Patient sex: M
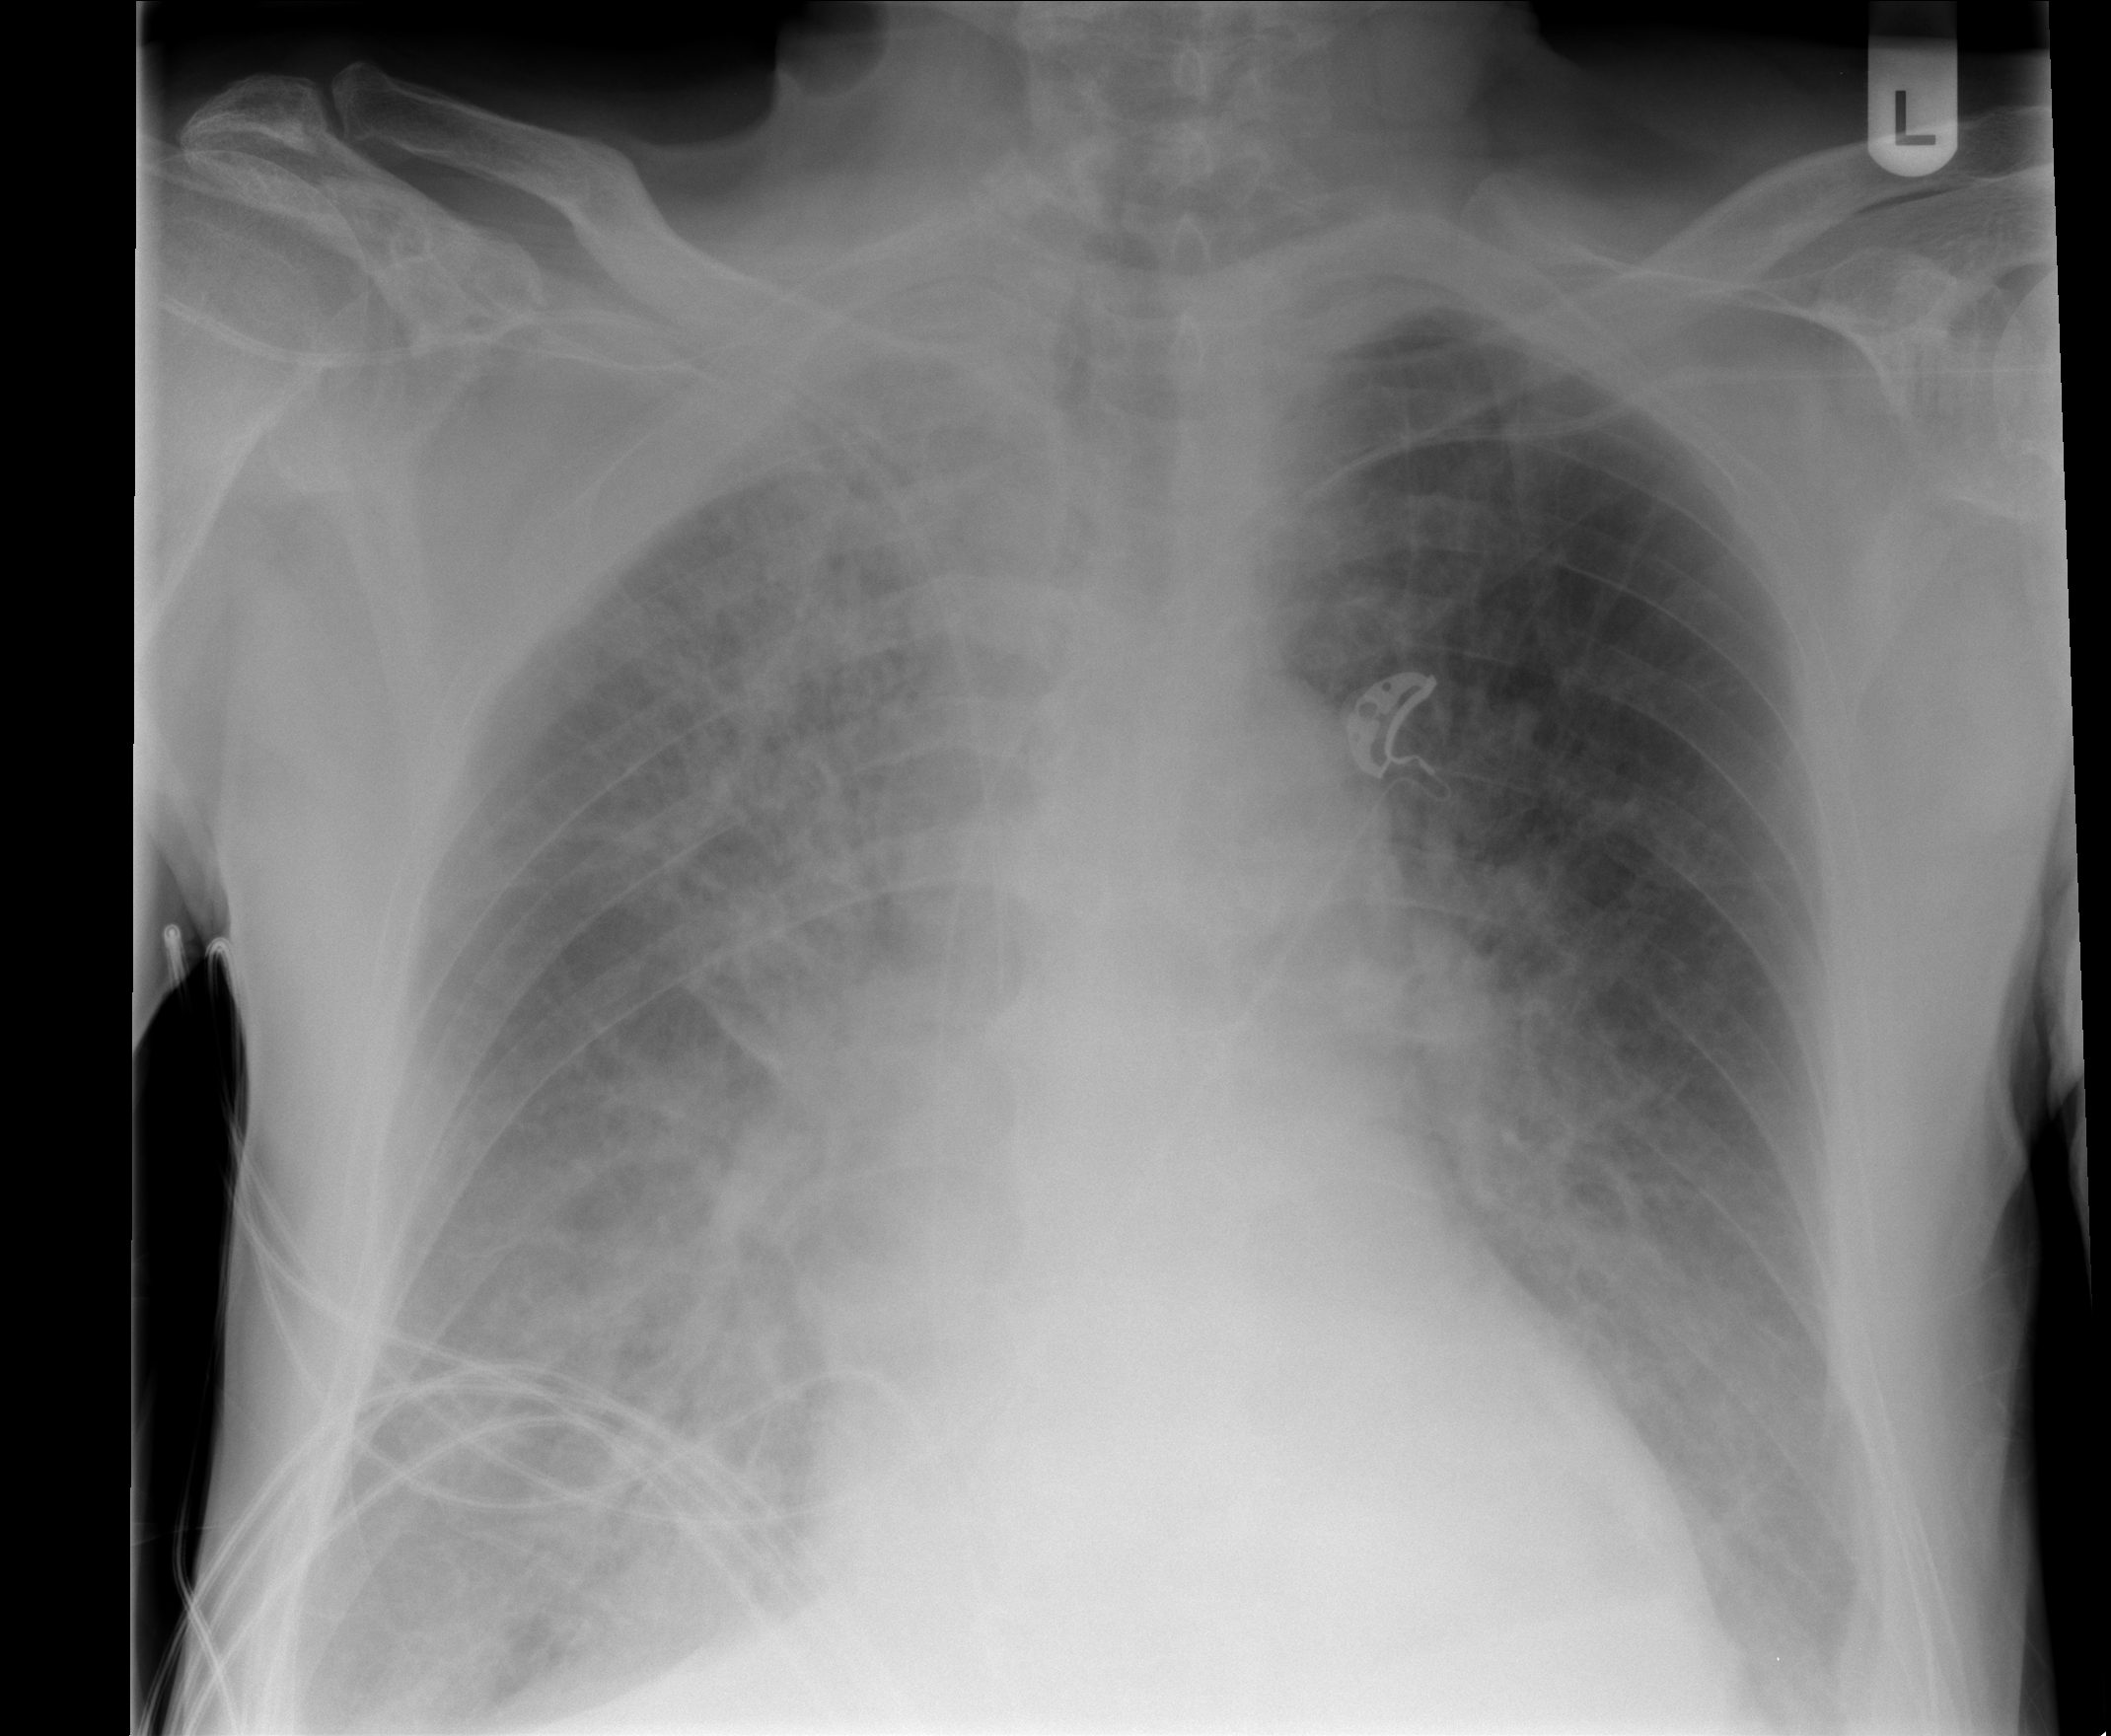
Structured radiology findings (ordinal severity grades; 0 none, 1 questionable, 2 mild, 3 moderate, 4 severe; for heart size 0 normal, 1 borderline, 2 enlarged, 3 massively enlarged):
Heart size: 1
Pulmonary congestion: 3
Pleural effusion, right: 2
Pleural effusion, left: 3
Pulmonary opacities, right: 4
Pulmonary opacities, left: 2
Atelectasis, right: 3
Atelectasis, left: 3